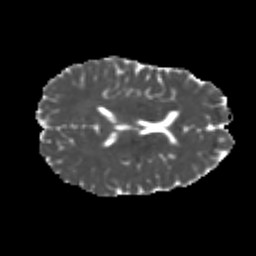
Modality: MD
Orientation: axial
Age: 22
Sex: female
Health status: healthy
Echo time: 0.074 s